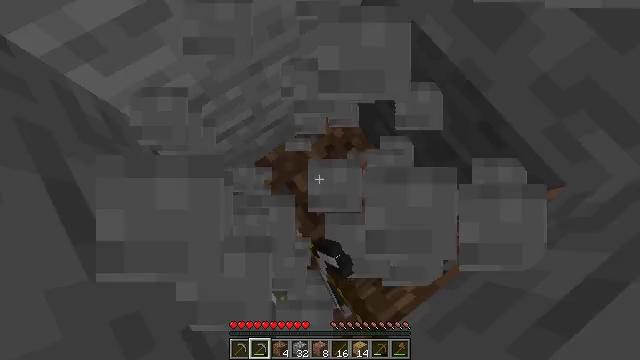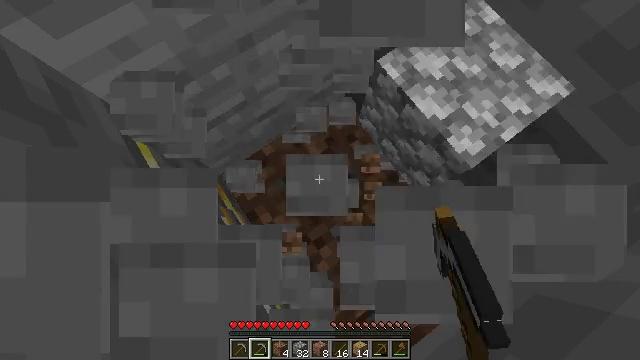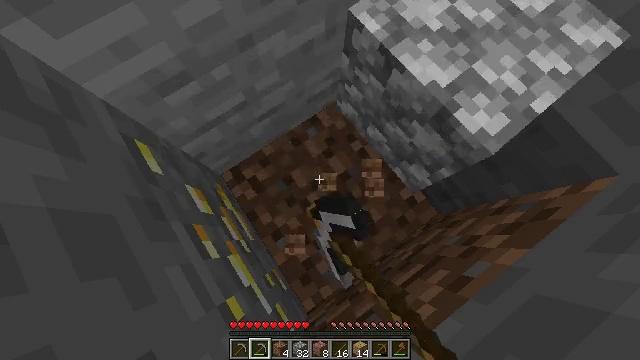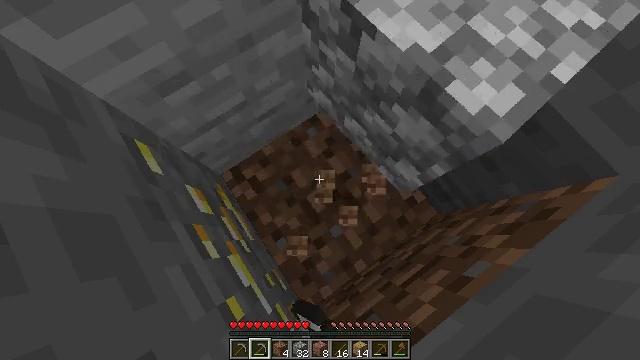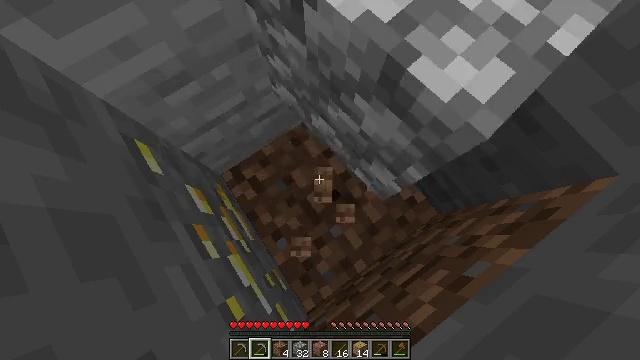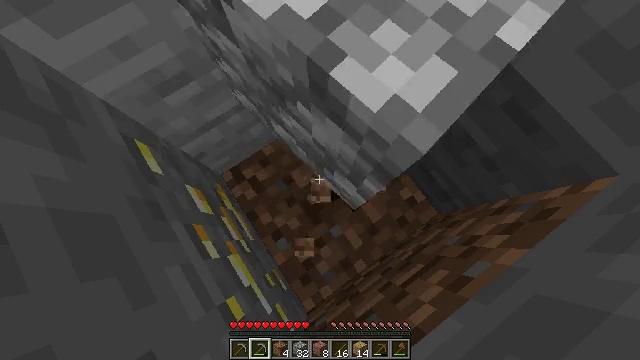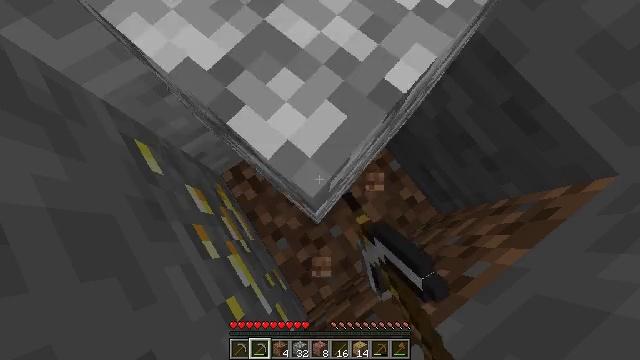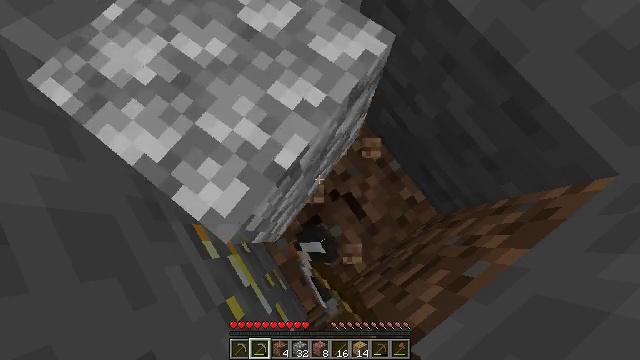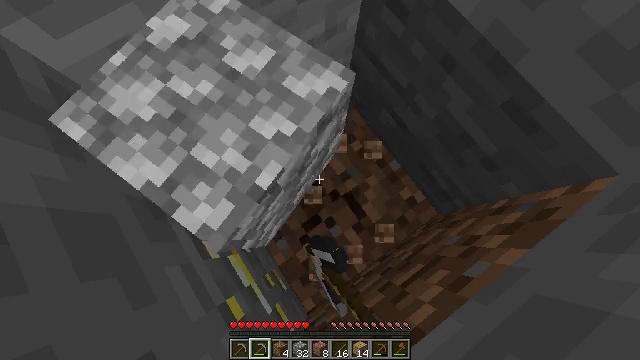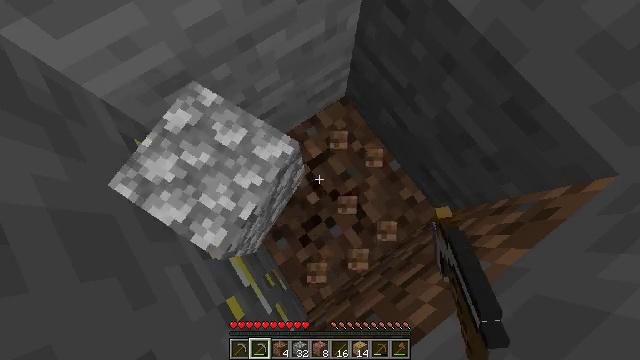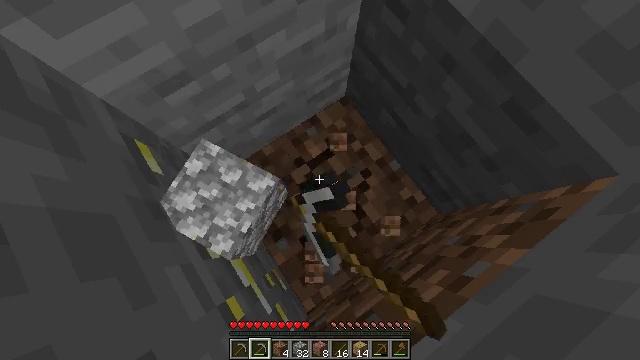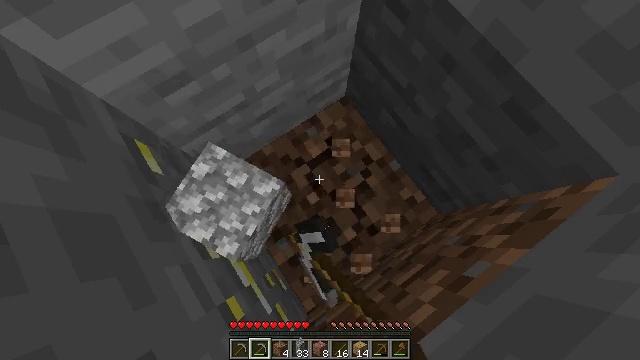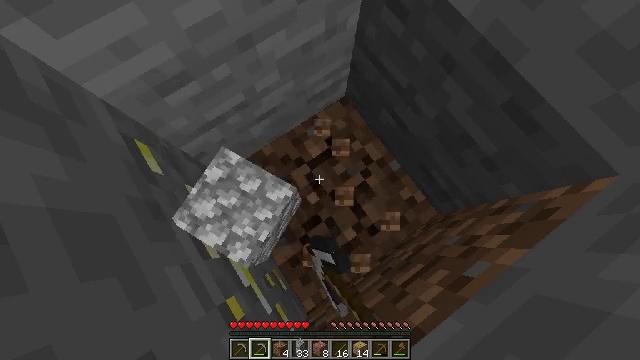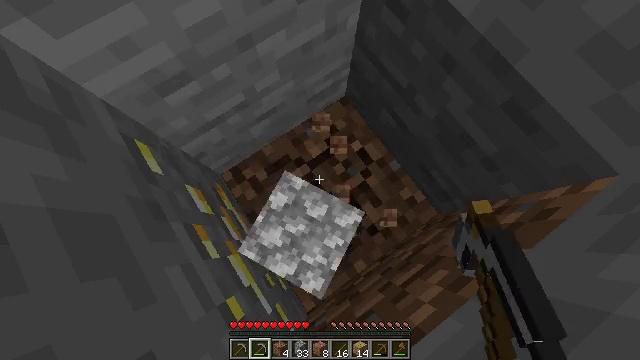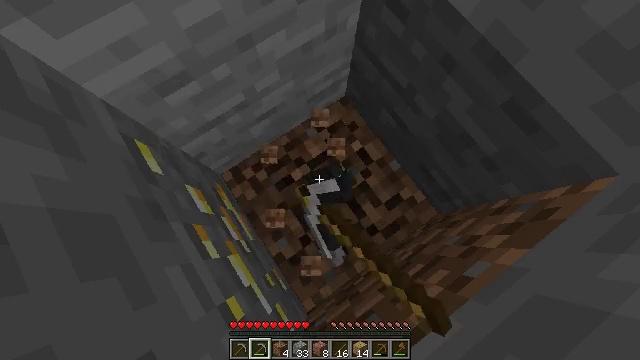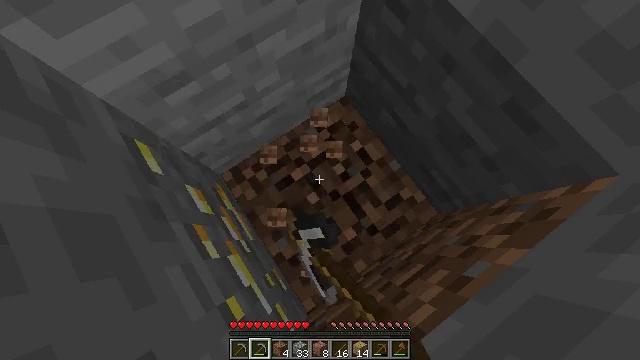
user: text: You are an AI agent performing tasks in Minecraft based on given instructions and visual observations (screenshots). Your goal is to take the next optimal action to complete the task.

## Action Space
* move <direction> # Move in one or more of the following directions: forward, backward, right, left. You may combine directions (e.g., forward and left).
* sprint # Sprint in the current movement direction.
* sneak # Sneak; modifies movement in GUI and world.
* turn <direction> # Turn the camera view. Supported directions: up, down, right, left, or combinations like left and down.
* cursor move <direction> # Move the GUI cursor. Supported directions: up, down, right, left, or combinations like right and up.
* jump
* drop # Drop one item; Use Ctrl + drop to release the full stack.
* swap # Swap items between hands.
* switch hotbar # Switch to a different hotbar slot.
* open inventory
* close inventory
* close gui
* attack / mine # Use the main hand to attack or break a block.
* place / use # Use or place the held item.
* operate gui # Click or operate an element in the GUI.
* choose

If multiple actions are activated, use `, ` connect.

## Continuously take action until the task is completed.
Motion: motion action
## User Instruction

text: Gather dirt.
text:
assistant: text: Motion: attack / mine
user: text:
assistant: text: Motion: attack / mine
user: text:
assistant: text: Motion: attack / mine
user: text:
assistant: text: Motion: attack / mine
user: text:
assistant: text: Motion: attack / mine
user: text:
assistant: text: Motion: attack / mine
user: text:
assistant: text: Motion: attack / mine
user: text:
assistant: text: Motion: attack / mine
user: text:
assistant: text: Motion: attack / mine
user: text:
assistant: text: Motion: attack / mine
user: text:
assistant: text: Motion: attack / mine
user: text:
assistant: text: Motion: attack / mine
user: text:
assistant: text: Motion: attack / mine
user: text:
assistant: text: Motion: attack / mine
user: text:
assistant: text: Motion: attack / mine
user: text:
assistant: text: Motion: attack / mine
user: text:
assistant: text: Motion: attack / mine
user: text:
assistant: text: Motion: attack / mine
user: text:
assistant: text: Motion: attack / mine
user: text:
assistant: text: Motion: attack / mine
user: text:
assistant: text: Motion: attack / mine
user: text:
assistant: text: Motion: attack / mine
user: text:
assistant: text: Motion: attack / mine
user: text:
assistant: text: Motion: attack / mine
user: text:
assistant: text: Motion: attack / mine
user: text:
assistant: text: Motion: attack / mine
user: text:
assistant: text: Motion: attack / mine
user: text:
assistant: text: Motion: attack / mine
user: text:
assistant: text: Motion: attack / mine
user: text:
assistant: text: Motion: attack / mine